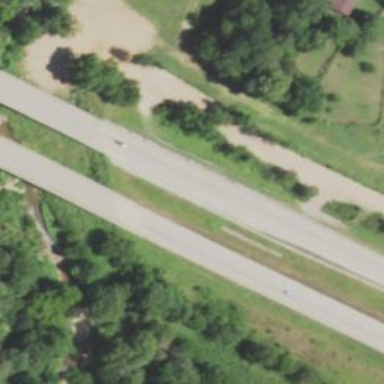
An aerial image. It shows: Beam bridge on trunk highway.